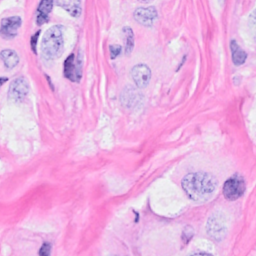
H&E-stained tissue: Breast